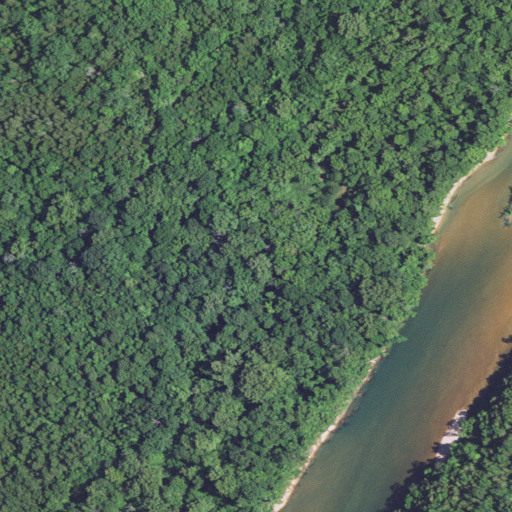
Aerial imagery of valley in Missouri named Shop Hollow containing mixed forest, evergreen forest, open water, woody wetlands, open development, deciduous forest, herbaceous wetlands, and grassland